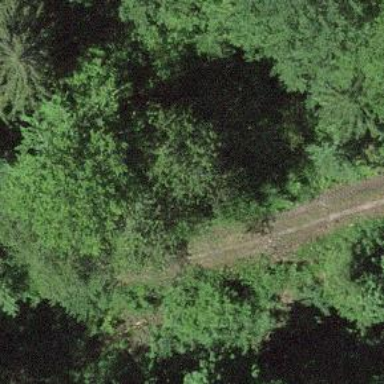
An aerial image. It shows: Grass track with Grade 4 tracktype.